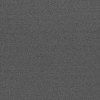
Atmospheric dust classification: dusty